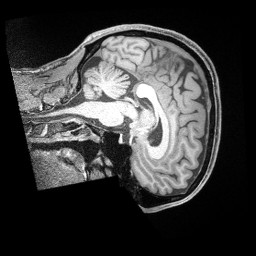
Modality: T1w
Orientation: sagittal
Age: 41
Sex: male
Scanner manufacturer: siemens
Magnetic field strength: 3 T
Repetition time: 2 s
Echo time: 0.00211 s